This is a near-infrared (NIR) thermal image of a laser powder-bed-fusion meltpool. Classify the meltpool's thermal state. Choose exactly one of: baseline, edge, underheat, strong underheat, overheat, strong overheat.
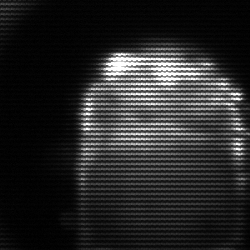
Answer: baseline